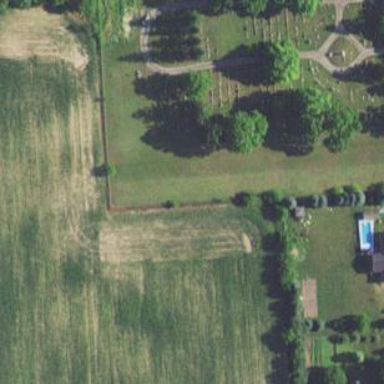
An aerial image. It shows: Cemetery.